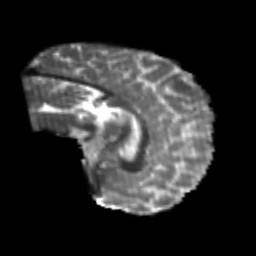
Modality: T2w
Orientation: sagittal
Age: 25
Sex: male
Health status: healthy
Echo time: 0.074 s